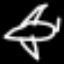
Label: airplane